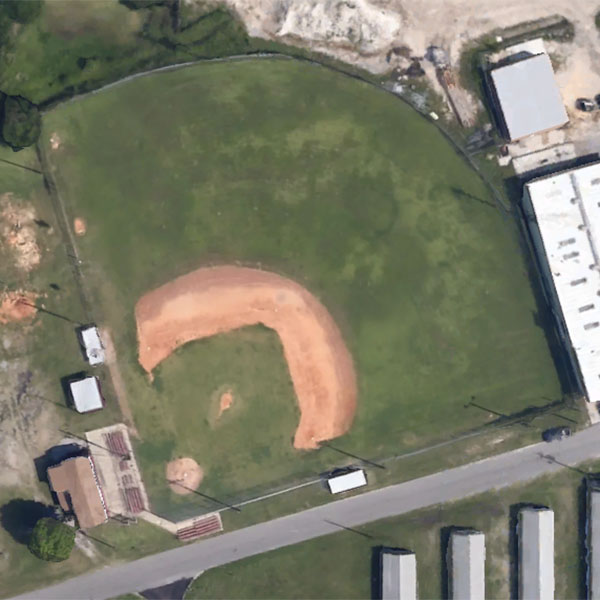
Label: BaseballField